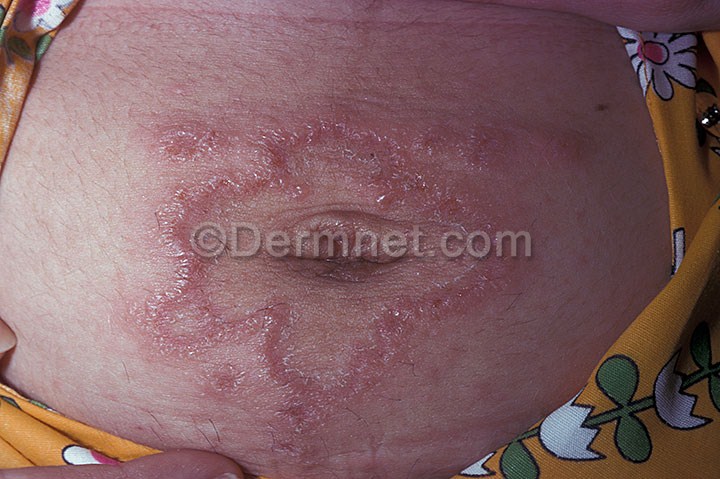
Disease: Bullous Disease Photos